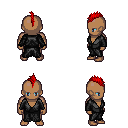
a pixel art fantasy rpg character, male body template, human, dark skin, gray robe, magenta pants, red mohawk hairstyle, four views (front, back, left, right), 2x2 character sprite sheet, small pixel art, hard edges, no anti-aliasing